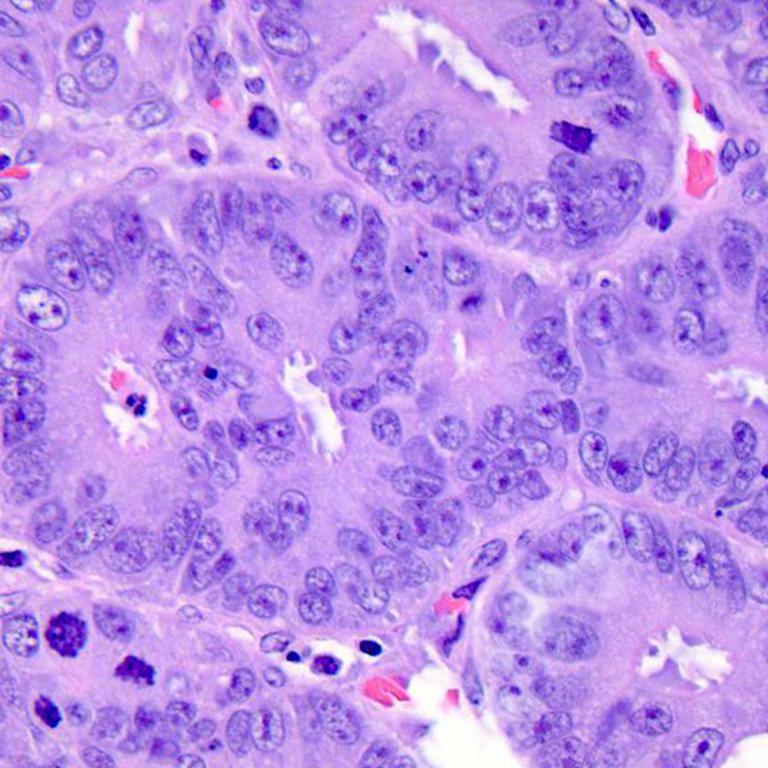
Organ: colon
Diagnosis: adenocarcinomas